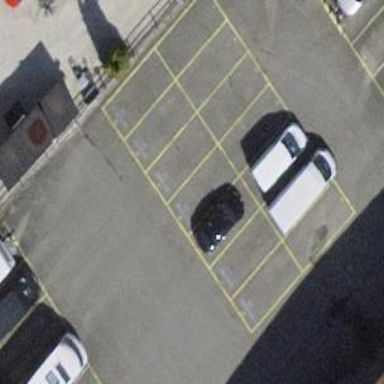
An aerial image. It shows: Parking area with surface.